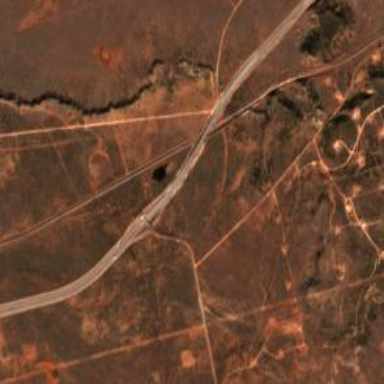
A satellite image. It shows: Motorway junction.